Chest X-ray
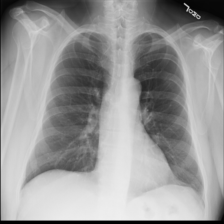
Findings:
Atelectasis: negative
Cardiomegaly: negative
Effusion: negative
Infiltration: negative
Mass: negative
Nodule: negative
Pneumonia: negative
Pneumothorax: negative
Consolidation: negative
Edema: negative
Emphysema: negative
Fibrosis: negative
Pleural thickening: negative
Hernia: negative